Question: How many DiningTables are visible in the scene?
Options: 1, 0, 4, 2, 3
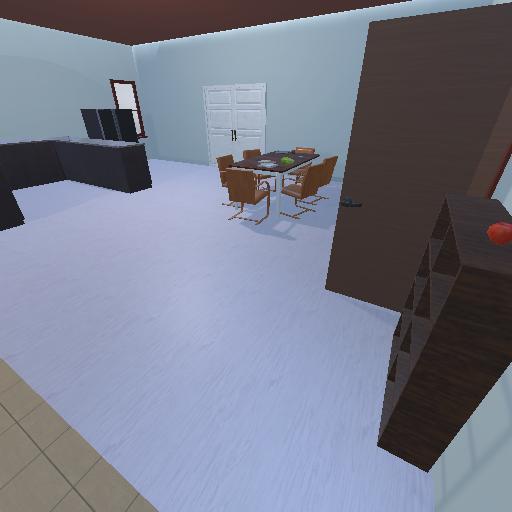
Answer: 1